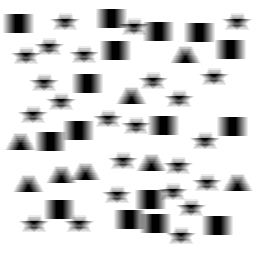
Squares: 16
Triangles: 8
Stars: 24
Total shapes: 48